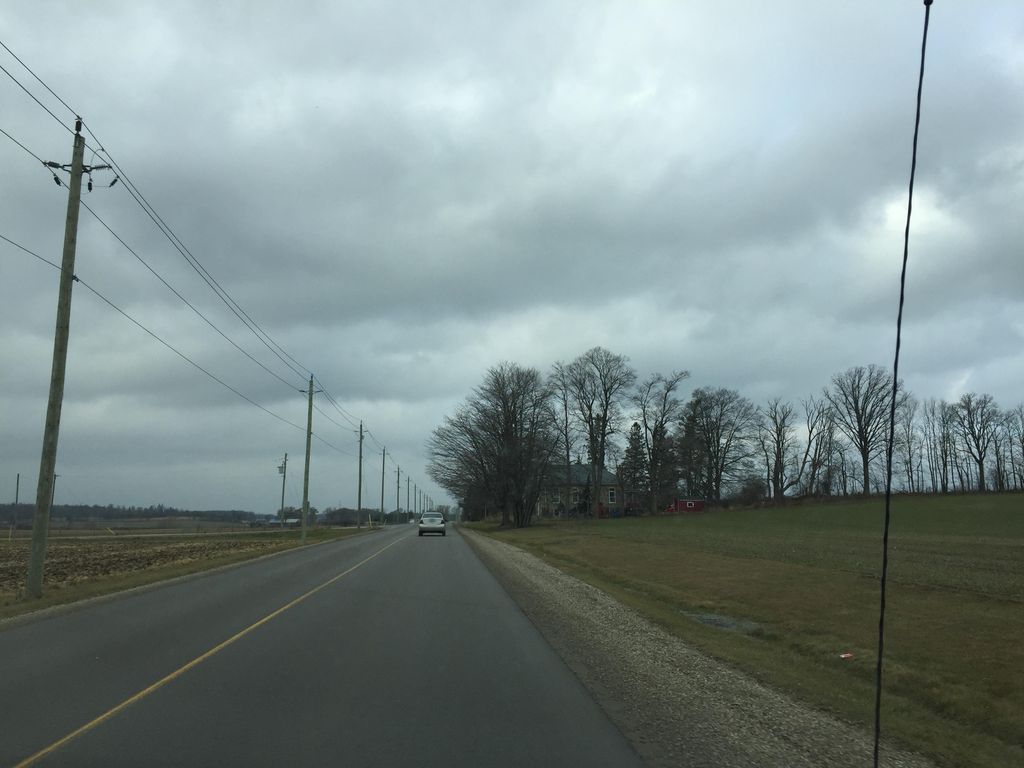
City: kitchener-waterloo